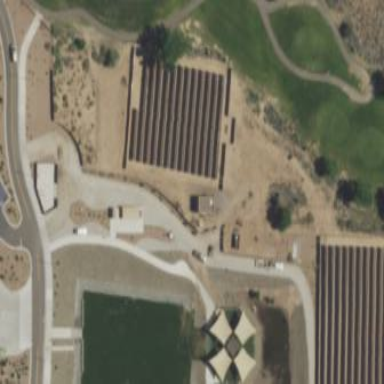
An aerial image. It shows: Solar power generator utilizing photovoltaic technology with solar photovoltaic panels.